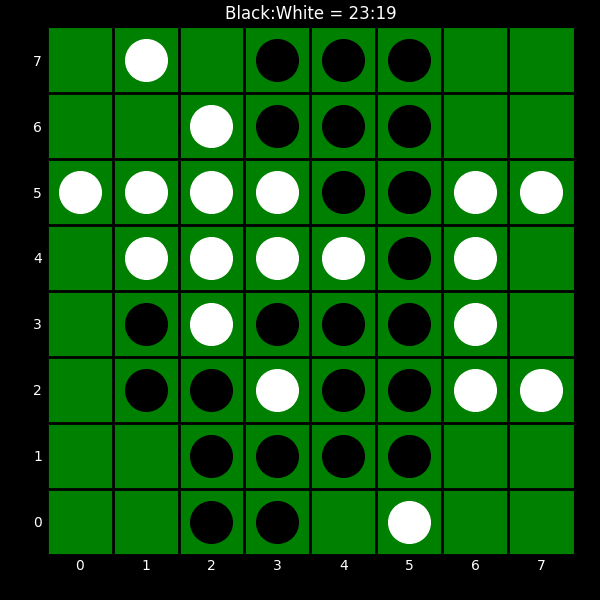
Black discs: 23
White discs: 19